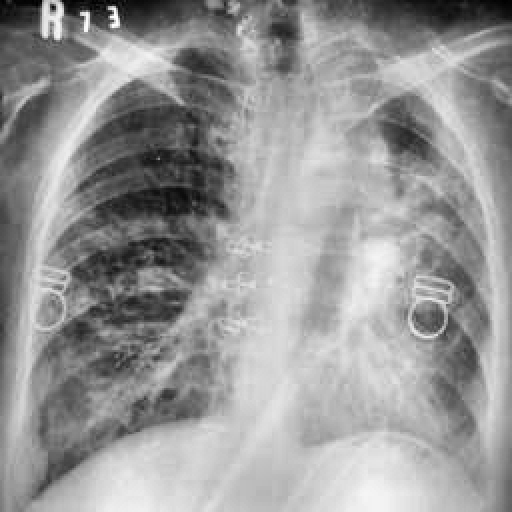
Finding: TUBERCULOSIS